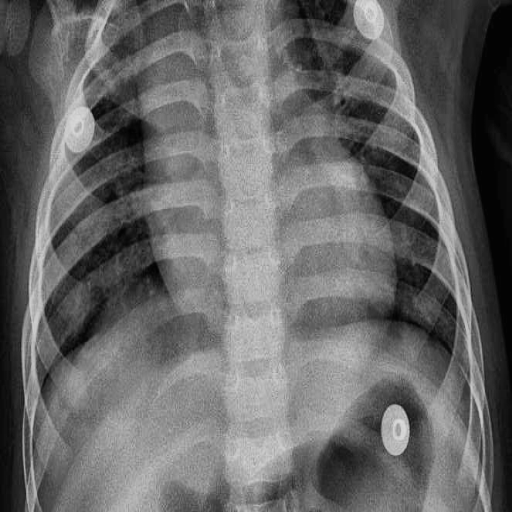
Finding: PNEUMONIA